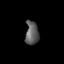
Tissue: skin
Cell type: Epithelial cells
Senescence score: 0.2831
Nuclear area (px): 311
Mean DAPI intensity: 91.887